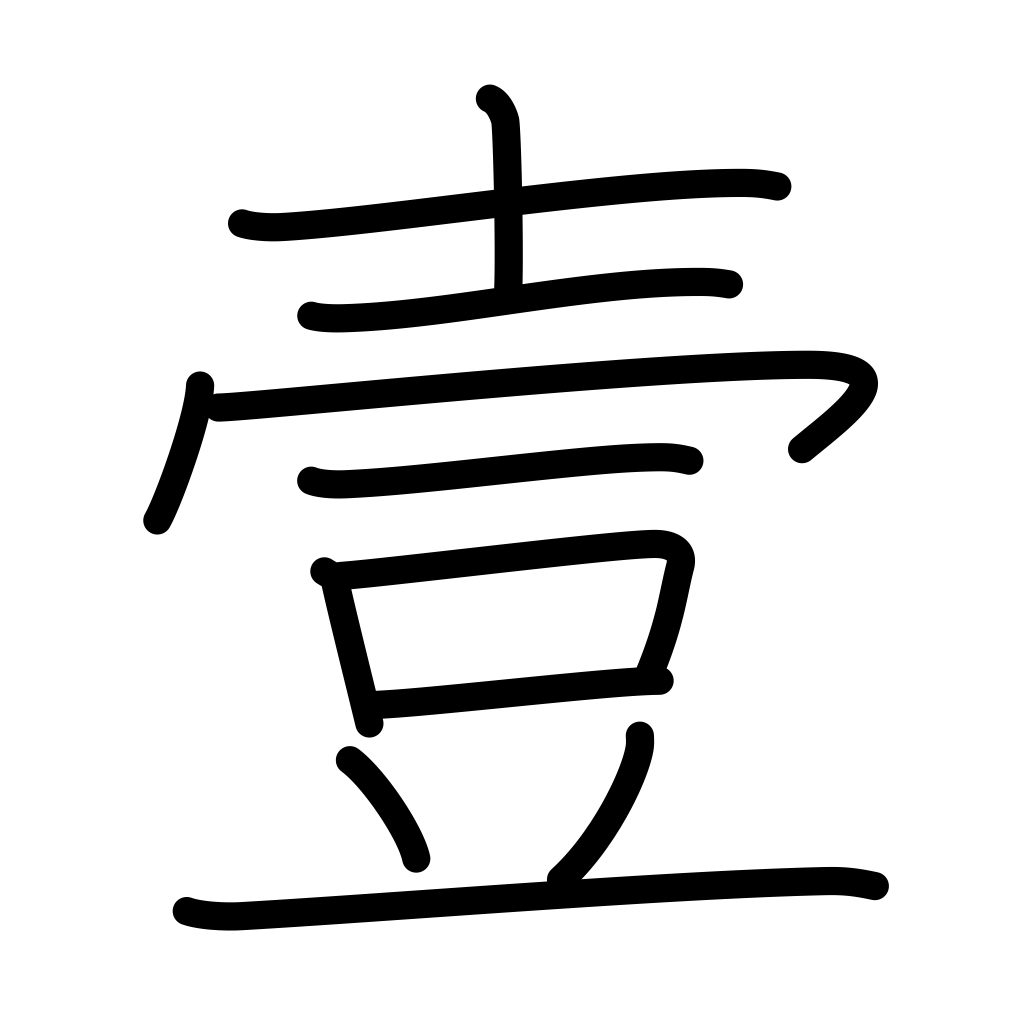
Meaning: number one